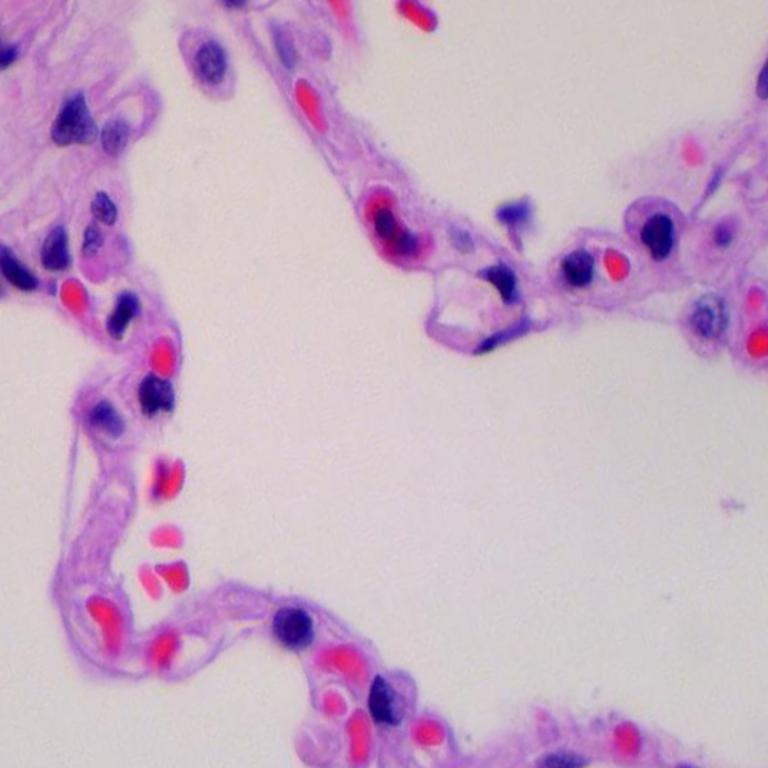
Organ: lung
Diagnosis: benign